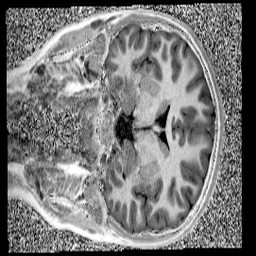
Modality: UNIT1
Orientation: coronal
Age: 12
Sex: male
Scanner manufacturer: siemens
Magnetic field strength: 3 T
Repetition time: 4 s
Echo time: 0.00299 s